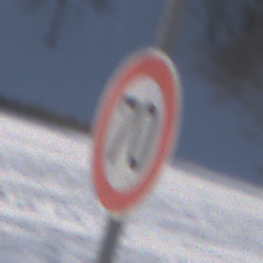
Verkehrszeichen: Geschwindigkeit70
Umgebung: Outdoor, Nature
Tageszeit: MorningAfternoon
Wetter: PartlyCloudy
Licht: Natural
Jahreszeit: Winter
Kontrast: HighContrast